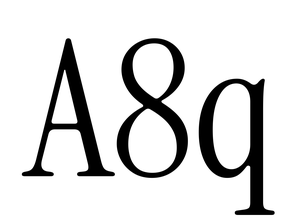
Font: InstrumentSerif-Regular